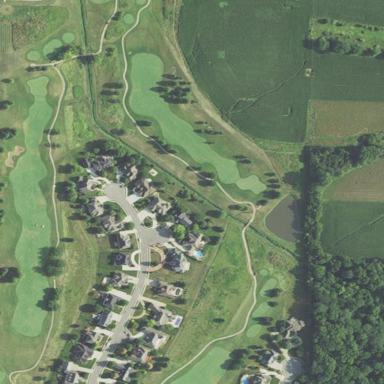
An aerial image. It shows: Grassy area designated as golf fairway.